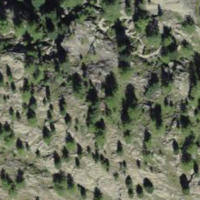
EUNIS habitat code: 31
Species observed at this site:
Bartsia alpina
Gymnadenia conopsea
Astrantia minor